Interaction volume radius: 5 \u00c5
Interaction volume height: 15 \u00c5
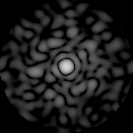
Disorder parameter: 0.8499